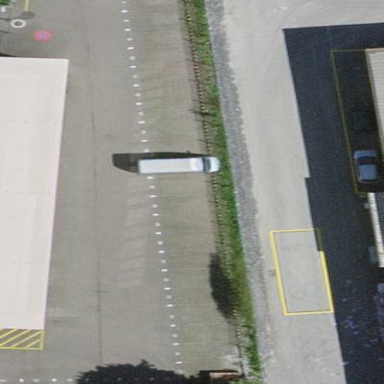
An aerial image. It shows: Street side parking area.